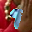
Label: 9